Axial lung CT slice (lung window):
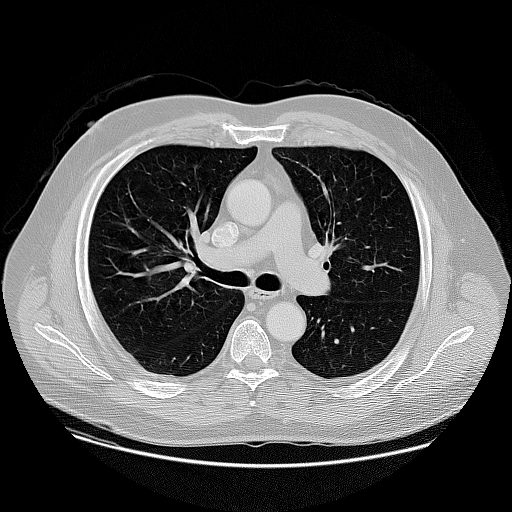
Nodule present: no